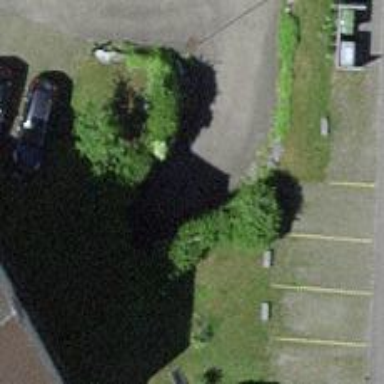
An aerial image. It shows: Parking entrance.